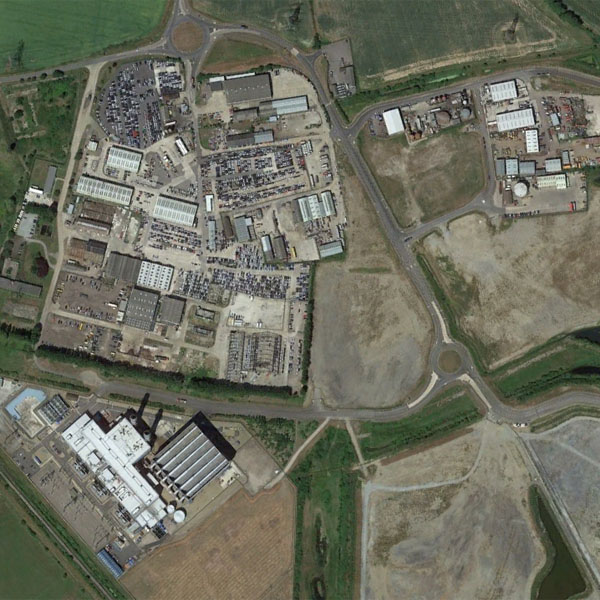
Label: Industrial